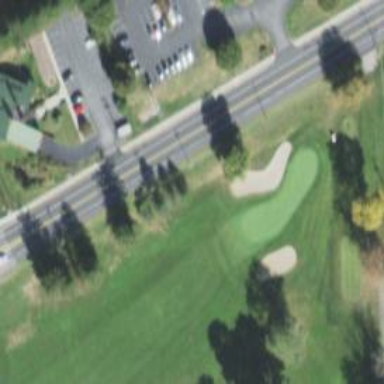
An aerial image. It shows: Golf hole.